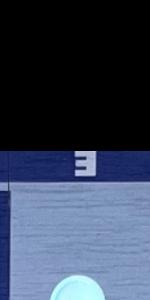
Label: Empty